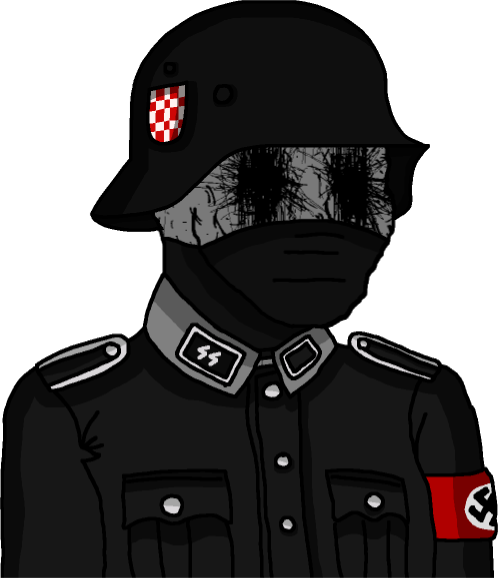
Label: 5_Withered_Wojak